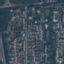
Land use / land cover: Residential